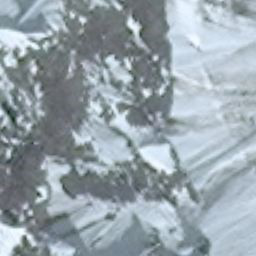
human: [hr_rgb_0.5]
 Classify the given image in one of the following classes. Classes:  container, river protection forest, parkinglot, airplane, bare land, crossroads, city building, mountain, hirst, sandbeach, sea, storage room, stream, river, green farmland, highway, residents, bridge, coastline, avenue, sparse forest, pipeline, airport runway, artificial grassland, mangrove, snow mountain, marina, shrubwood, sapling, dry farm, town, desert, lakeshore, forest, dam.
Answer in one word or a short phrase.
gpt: snow mountain